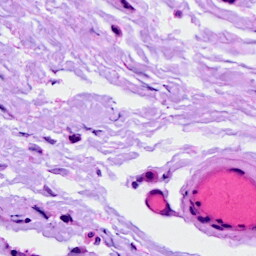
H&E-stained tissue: Breast